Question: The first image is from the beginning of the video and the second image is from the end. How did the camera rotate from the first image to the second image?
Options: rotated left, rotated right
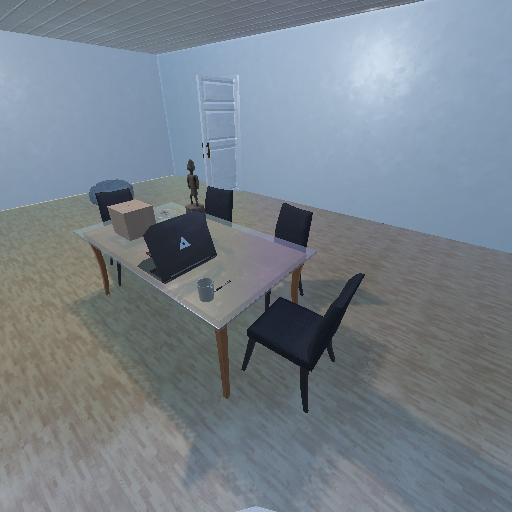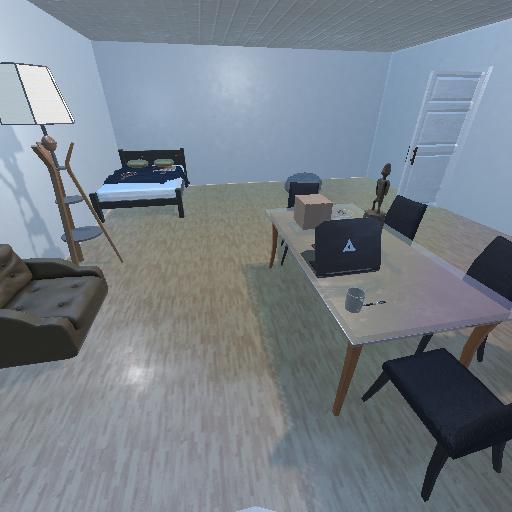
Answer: rotated left